Field crop: maize
Growth stage: 2
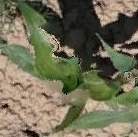
Species: maize